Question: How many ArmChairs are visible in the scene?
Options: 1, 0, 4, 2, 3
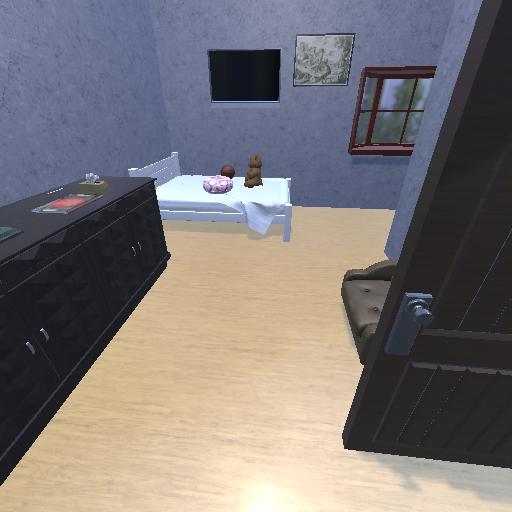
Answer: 1